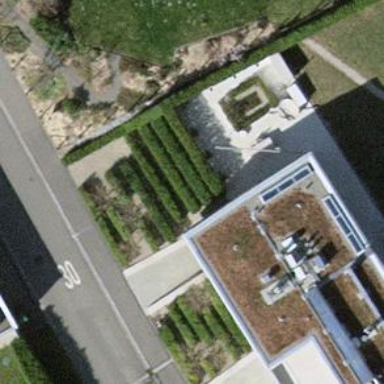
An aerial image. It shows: Building part with flat roof.